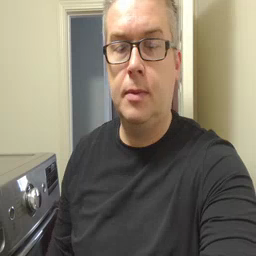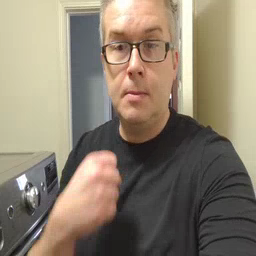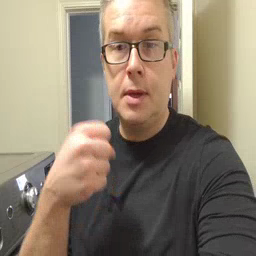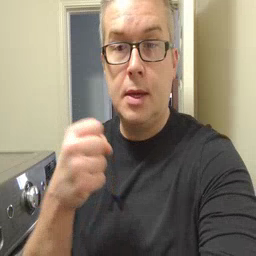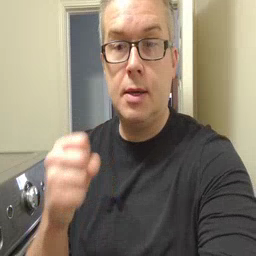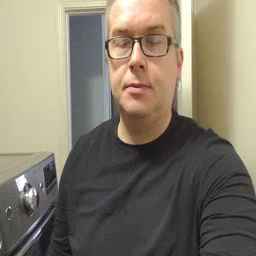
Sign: make